Aerial crown-view tile of a tropical tree (Barro Colorado Island, Panama), acquired 20240918:
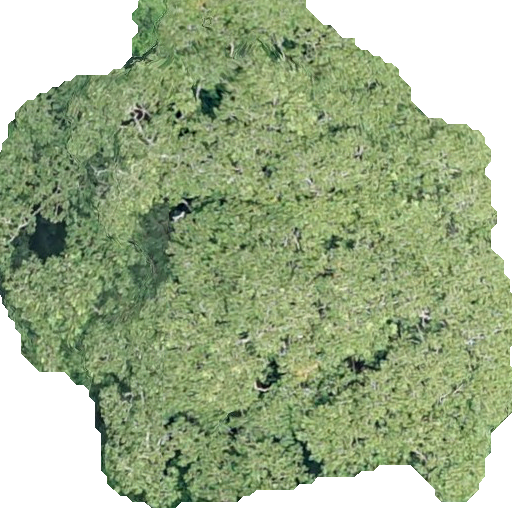
Species: Dipteryx oleifera
GBIF accepted scientific name: Dipteryx oleifera
Crown area: 322.893 m²